RGB frame:
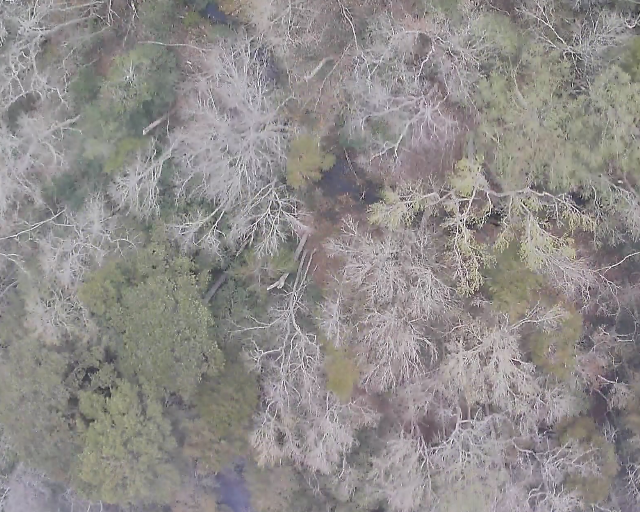
Thermal frame:
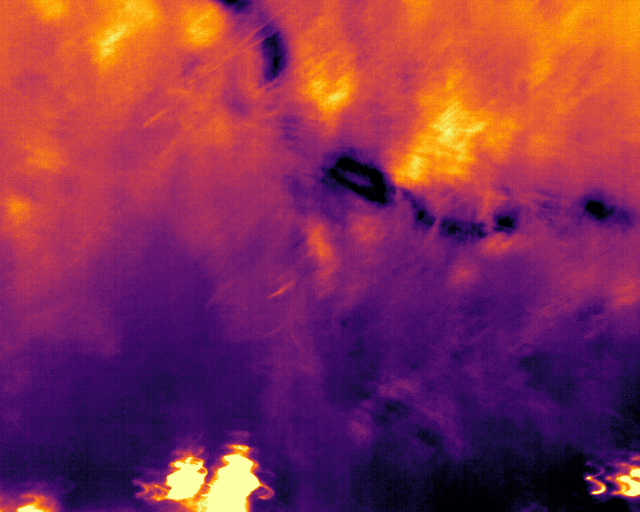
Captured: 2026-02-26 03:10:09
Pixels at or above 80 °C: 266 (fraction of frame: 0.0008118)